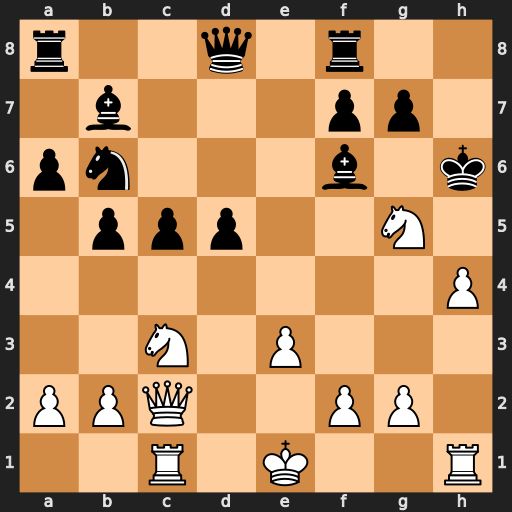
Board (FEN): r2q1r2/1b3pp1/pn3b1k/1ppp2N1/7P/2N1P3/PPQ2PP1/2R1K2R
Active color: w
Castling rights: K
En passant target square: -
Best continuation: Qh7#